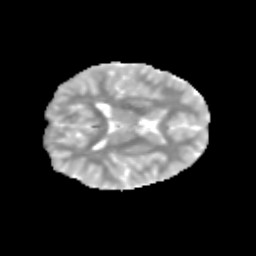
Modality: MD
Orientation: axial
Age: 12
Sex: female
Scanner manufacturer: siemens
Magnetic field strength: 3 T
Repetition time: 3.8 s
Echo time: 0.07 s